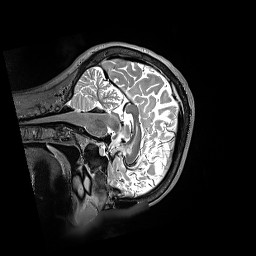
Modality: T2w
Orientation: sagittal
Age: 54
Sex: male